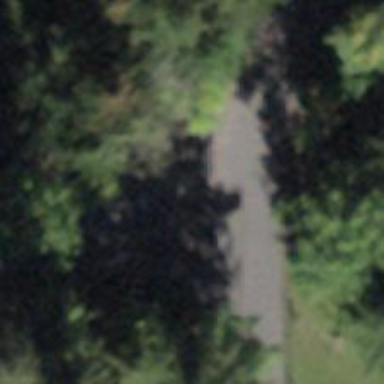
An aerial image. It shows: Bench.